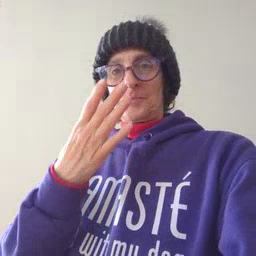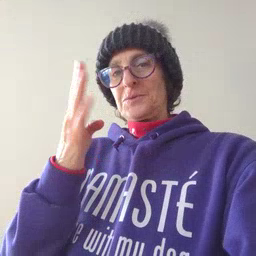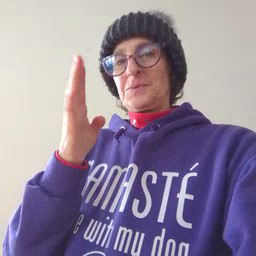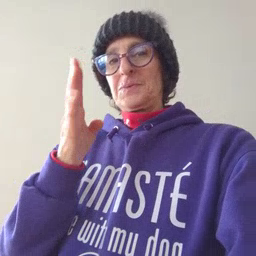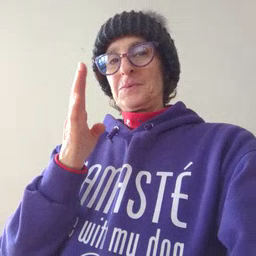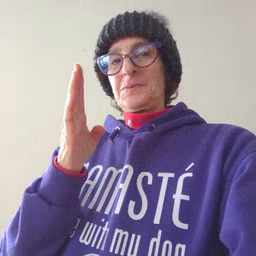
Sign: blue